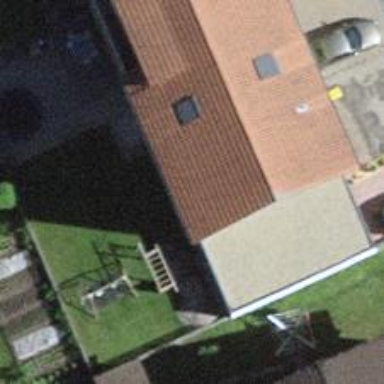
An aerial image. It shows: Simple house.